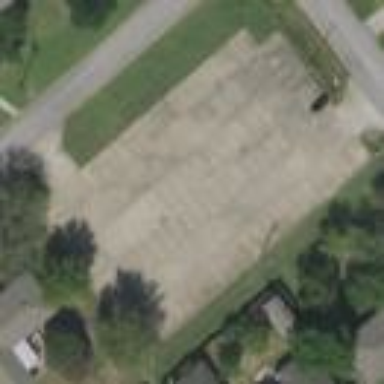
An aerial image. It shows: Paved parking area.